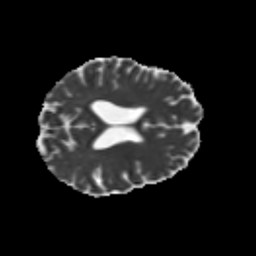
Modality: MD
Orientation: axial
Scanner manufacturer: siemens
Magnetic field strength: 3 T
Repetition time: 9.2 s
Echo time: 0.084 s